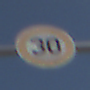
Verkehrszeichen: Geschwindigkeit30
Umgebung: Outdoor, Nature
Tageszeit: Midday
Wetter: PartlyCloudy
Licht: Natural
Jahreszeit: NotSpecified
Kontrast: HighContrast